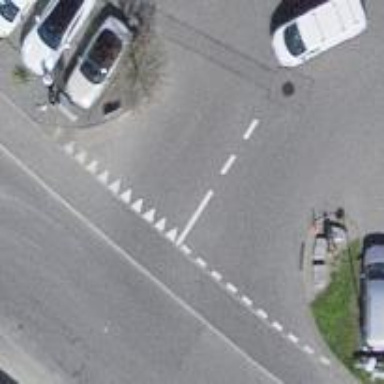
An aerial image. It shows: Road with "give way" sign.